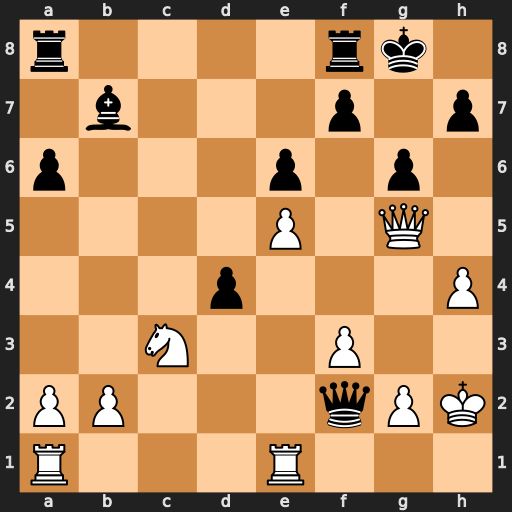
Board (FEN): r4rk1/1b3p1p/p3p1p1/4P1Q1/3p3P/2N2P2/PP3qPK/R3R3
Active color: w
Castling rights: -
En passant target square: -
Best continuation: Re2 Qxh4+ Qxh4